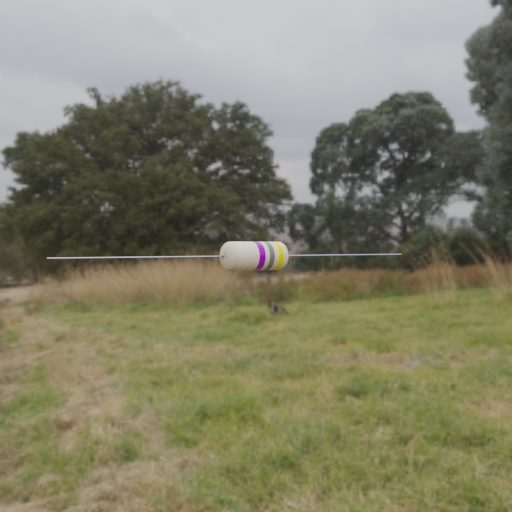
Resistor colour bands (in order): violet, gray, yellow